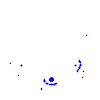
Particle: electron